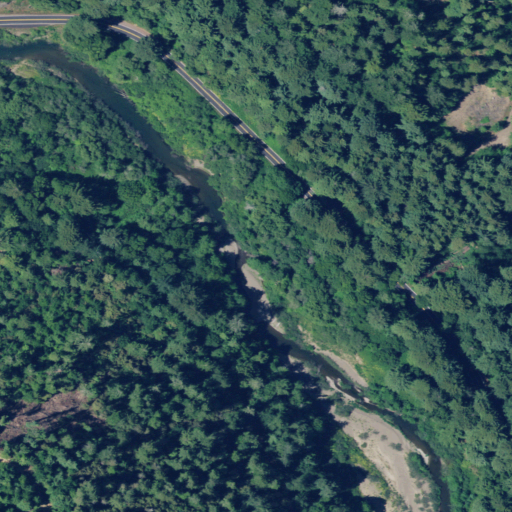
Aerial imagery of valley in California named Ray Gulch containing evergreen forest, woody wetlands, open development, and herbaceous wetlands